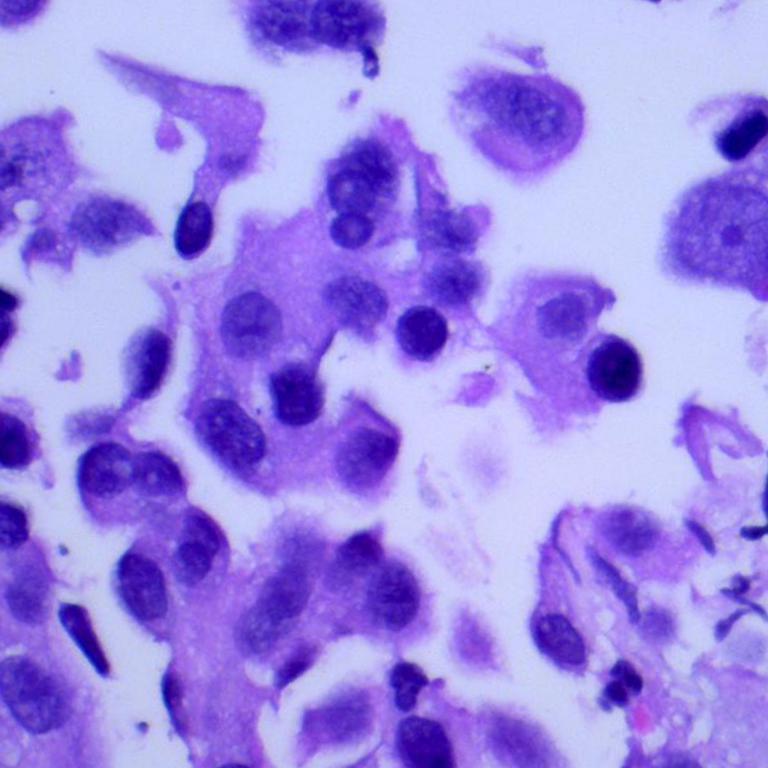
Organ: lung
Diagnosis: adenocarcinomas